Question: I want to make my app responsive but I just founded a problem with a '<ul>', when I reduce the windows he disapear but I want to make it pass over the other elements (look the images)
This is ok :
But this is not ok :
<URL>
He changes side when I reduce the window...
So that's the HTML of the 3 options
'''
<ul class="nav navbar-right panel_toolbox">
<li><a class="collapse-link"><i class="fa fa-chevron-up"></i></a>
</li>
<li>
<a href="#" class="dropdown-toggle" data-toggle="dropdown" role="button" aria-expanded="false"><i class="fa fa-wrench"></i></a>
<ul class="dropdown-menu" role="menu">
<li><a id="allMch">All machines</a>
</li>
<li><a id="rngMch">Only running machines</a>
</li>
<li><a id="stpMch">Only stopped machines</a>
</li>
</ul>
</li>
<li><a class="close-link"><i class="fa fa-close"></i></a>
</li>
</ul>
'''
And the css of dropdown-menu:
'''
.dropdown-menu {
overflow: auto;
border: medium none;
box-shadow: none;
display: none;
// float: left;
font-size: 12px;
left: 0;
list-style: none outside none;
padding: 0;
// position: absolute;
text-shadow: none;
top: 100%;
z-index: 9998;
border: 1px solid #D9DEE4;
border-top-left-radius: 0;
border-top-right-radius: 0;
}
.dropdown-menu>li>a {
color: #5A738E;
}
'''
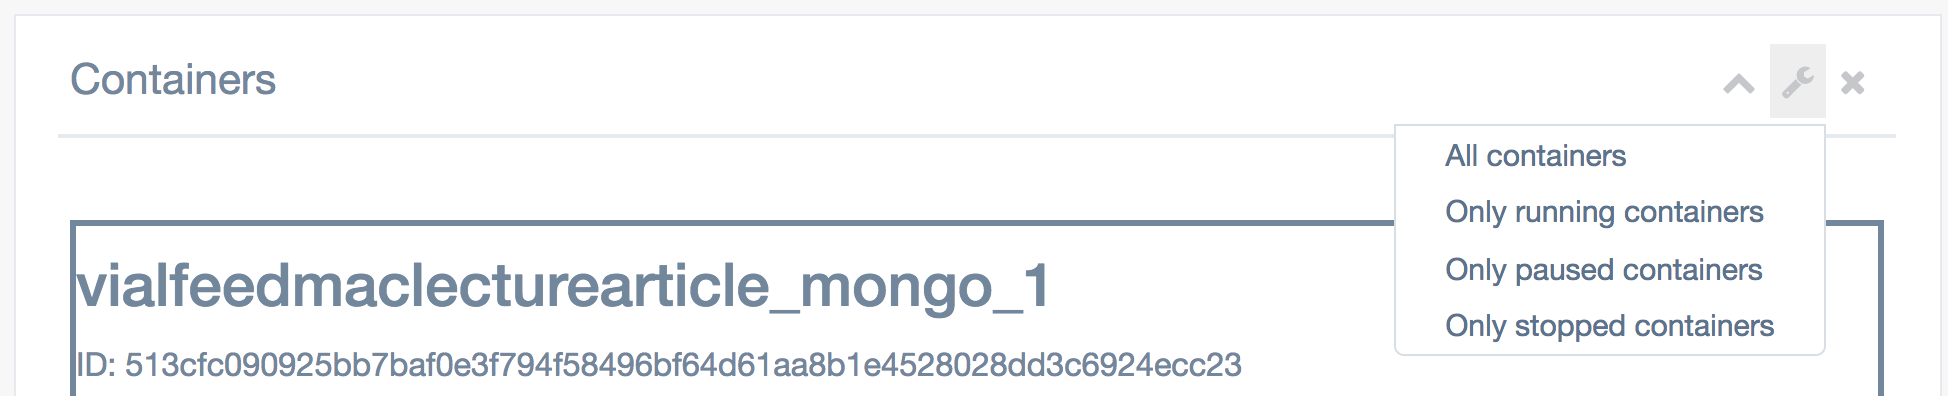
Answer: If @nashcheez put an answer with his code I'll mark is as answer but the solution for me was to add this code in the css :
'''
.panel_toolbox>li>ul {
left:auto;
right:0;
position: absolute;
}
'''